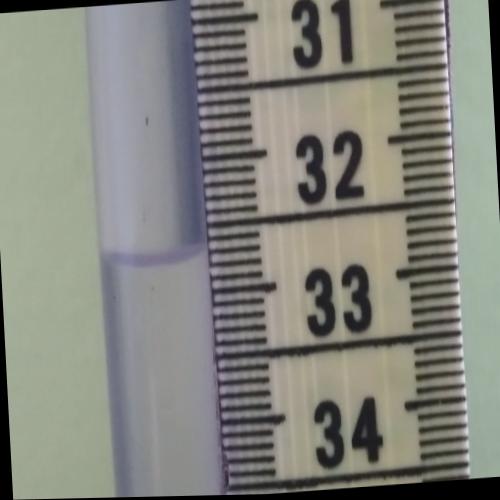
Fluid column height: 32.7 cm